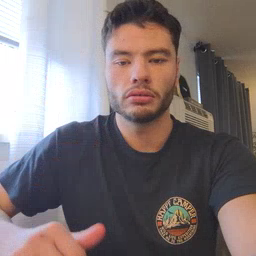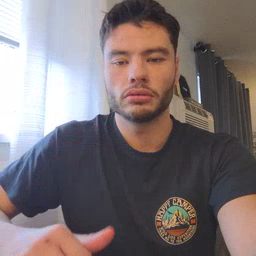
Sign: lion